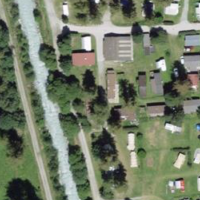
EUNIS habitat code: 55
Species observed at this site:
Helix pomatia
Chloris chloris
Lasiommata maera
Erebia aethiops
Fabriciana niobe
Spialia sertorius
Pernis apivorus
Coenonympha pamphilus
Lysandra coridon
Melanargia galathea
Turdus pilaris
Plantago media
Hyles gallii
Garrulus glandarius
Nucifraga caryocatactes
Aglais urticae
Cerastium tomentosum